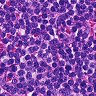
Metastatic tissue present: no